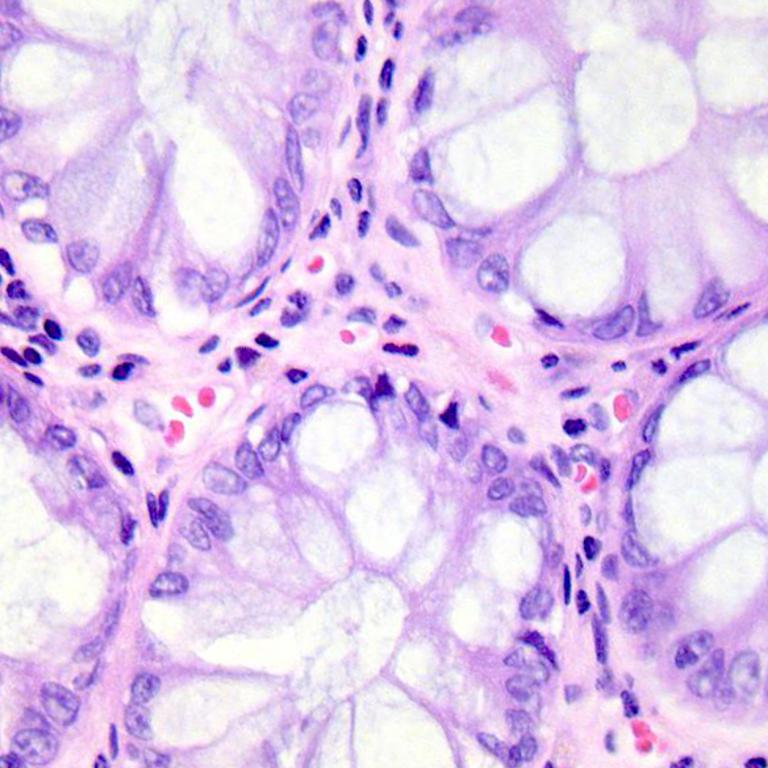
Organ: colon
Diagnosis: benign